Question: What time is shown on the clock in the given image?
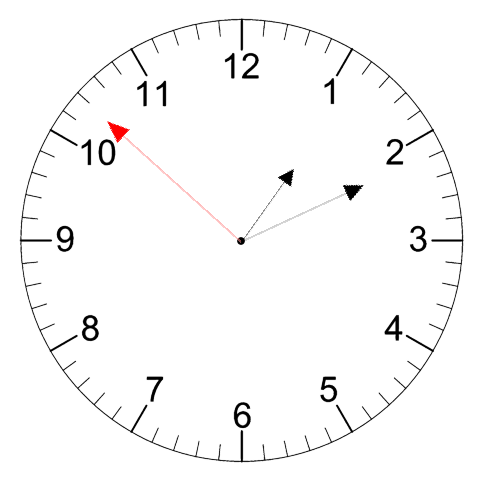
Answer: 01:10:52